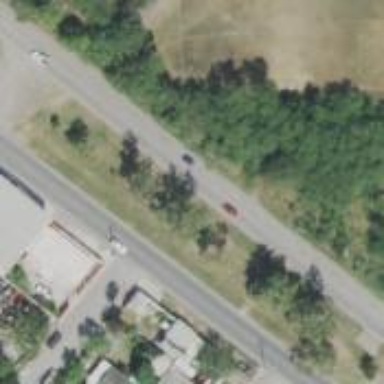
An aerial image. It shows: Secondary road.